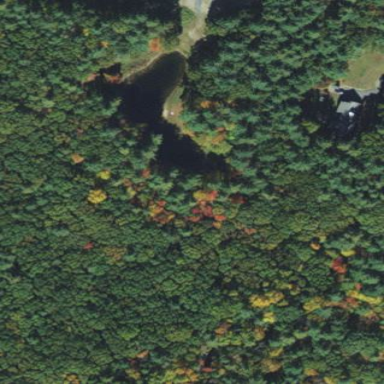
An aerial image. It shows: Pond with natural water.